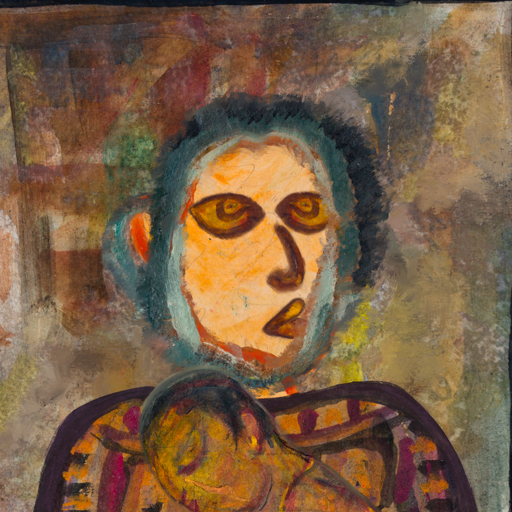
Background: Mosgoul, Head And Neck Side: Experience, Face Side: Comrade, Bust: Doll, Hair Side: Boggyland, Head Accessory: Blank, Second Necklace: Blank, Necklace: Blank, Baby: GypsyMother_Baby